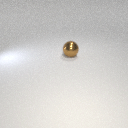
large brown metal sphere